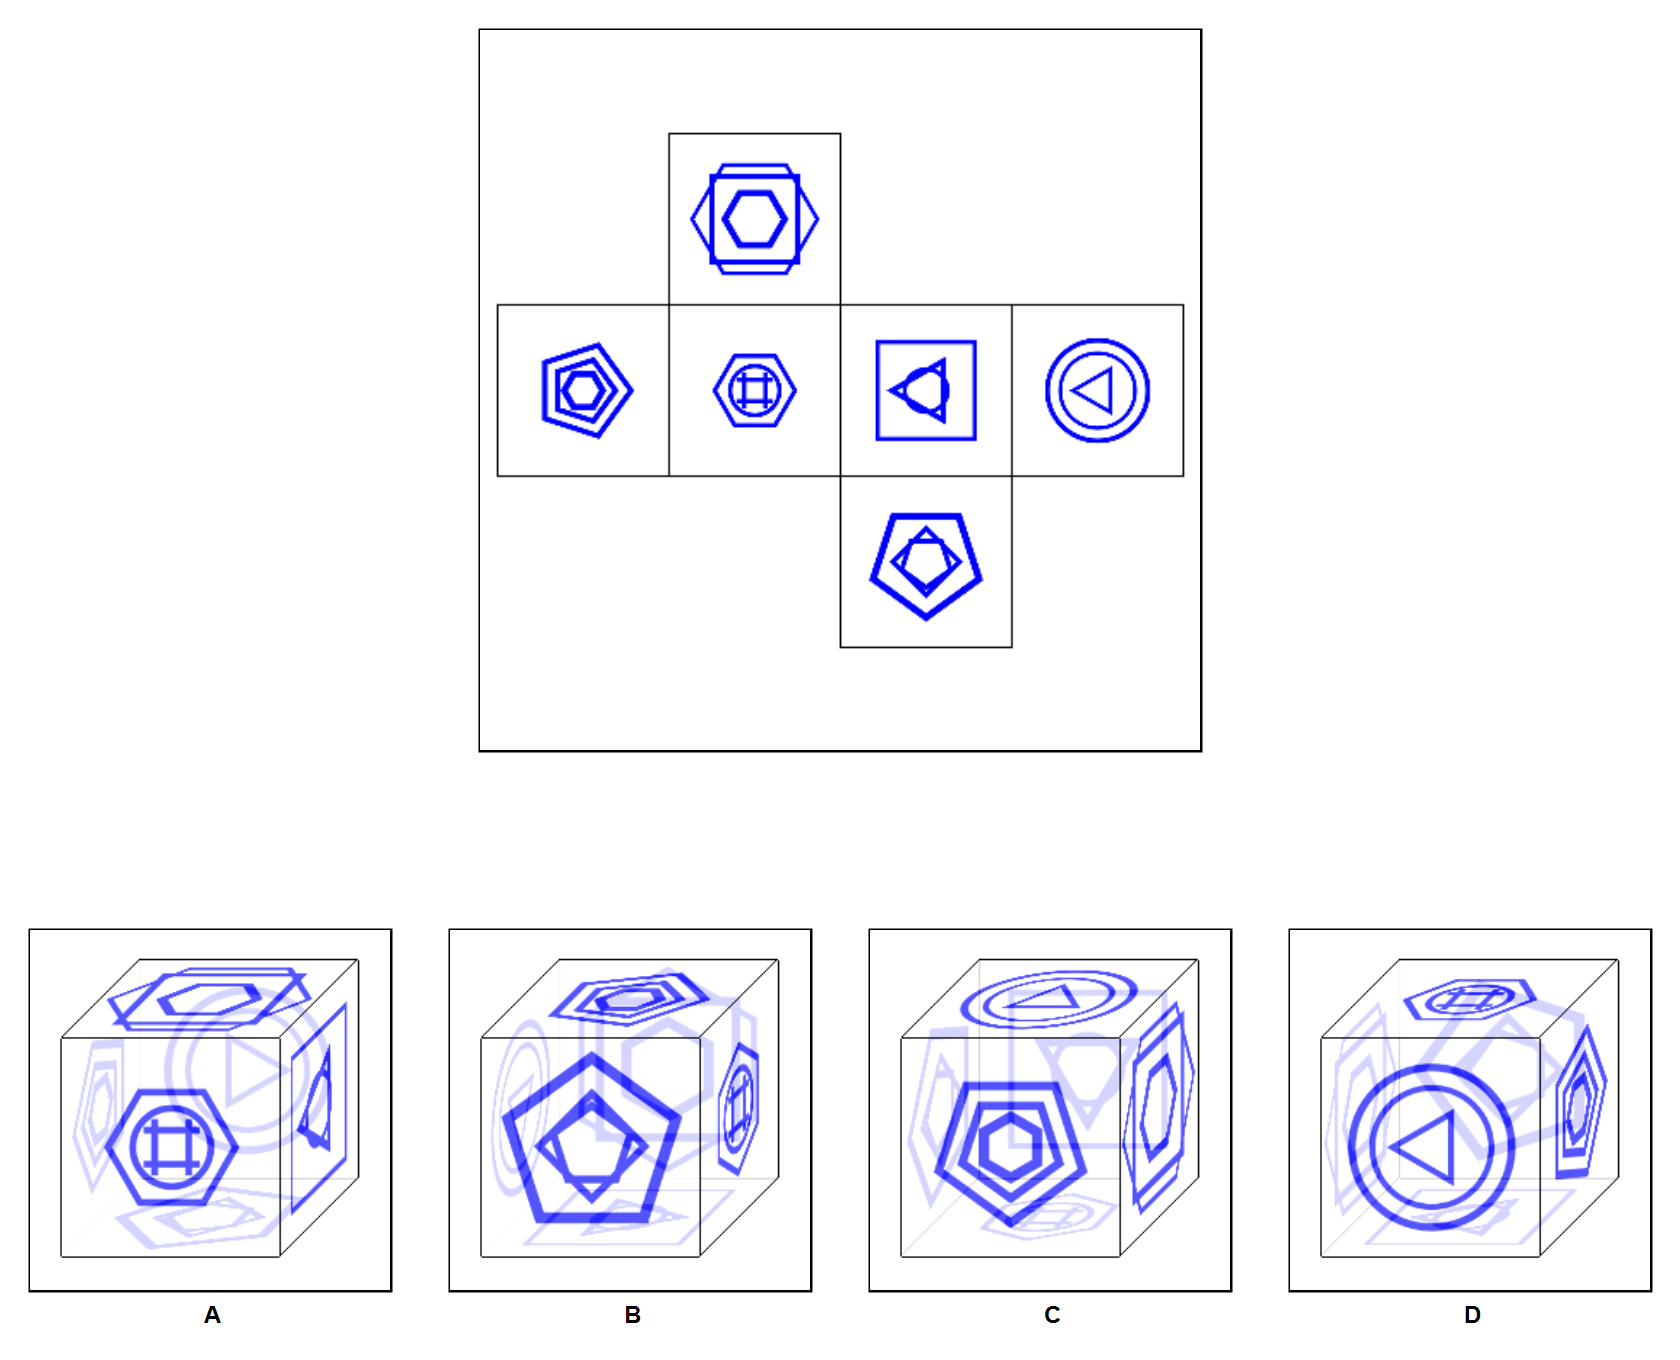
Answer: D